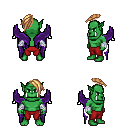
a pixel art fantasy rpg character, male body template, orc, green skin, purple wings, red pants, light blonde long mohawk hairstyle, white cloth bandages, four views (front, back, left, right), 2x2 character sprite sheet, small pixel art, hard edges, no anti-aliasing